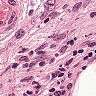
Metastatic tissue present: yes